Question: I am trying to create a form that:
a) contains many forms of the same models that can be generated upon need.
b) a jquery script to generate the forms when needed just like the example bellow.
c) Handle all those forms in the view
When You click on the add button a new instance of the form is generated, is there any good tutorial on how to do that on django?

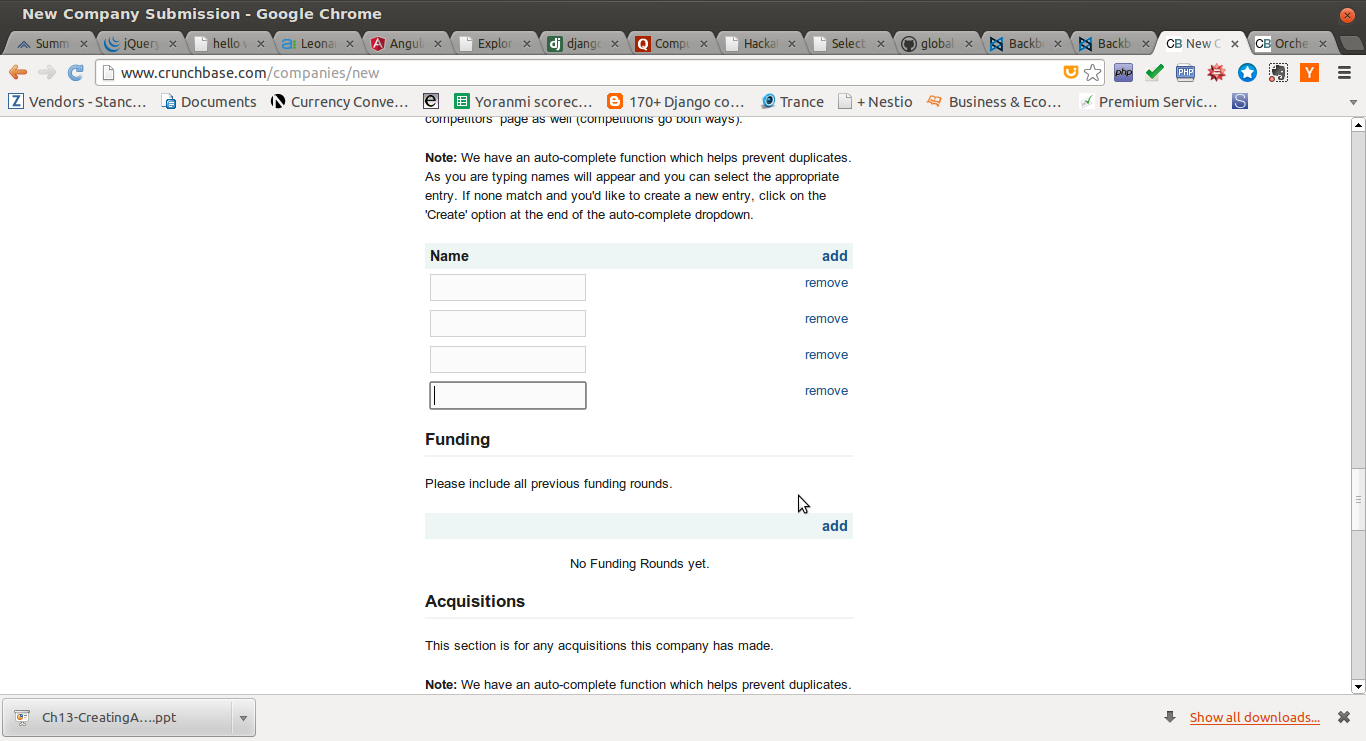
Answer: The best way would be to have an AJAX call to a view that would return another form. The problem you would run into is that you will have to set unique prefixes for each form so that handling them later one will be doable.
In all honesty it is probably just easier to not use django-forms in this case. I have found on some of my projects that there are certain situations in which using django-forms ends up taking way more time and adds complexity to the project that isn't needed.
It is probably just easier to use jquery to add new form elements and then have the view that the form posts to just loop through the request.POST elements and handle them accordingly.